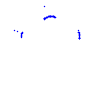
Particle: proton